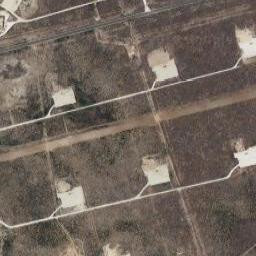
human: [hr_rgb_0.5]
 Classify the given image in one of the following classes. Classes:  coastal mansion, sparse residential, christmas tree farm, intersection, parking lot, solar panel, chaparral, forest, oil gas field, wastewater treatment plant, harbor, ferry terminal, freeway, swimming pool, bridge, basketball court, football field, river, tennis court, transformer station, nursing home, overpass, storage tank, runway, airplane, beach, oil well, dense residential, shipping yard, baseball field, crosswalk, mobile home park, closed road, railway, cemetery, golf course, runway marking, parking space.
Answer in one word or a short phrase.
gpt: oil gas field